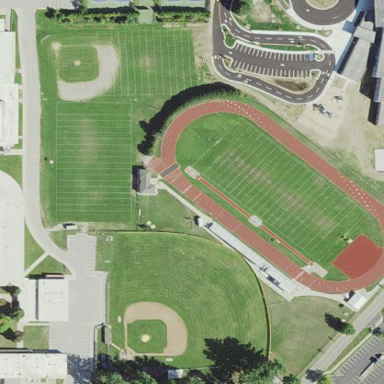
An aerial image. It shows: American football pitch for leisure and sport activities.